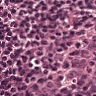
Metastatic tissue present: no